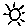
Label: sun